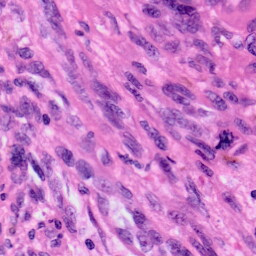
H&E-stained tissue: Skin